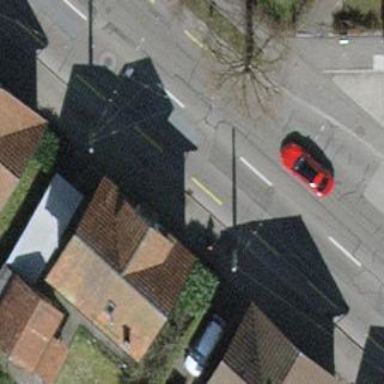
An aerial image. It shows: Detached building with gabled tile roof.